Question: Here is my class diagram.

The problem is in 'AgendaInstance' (see red dot). I'm trying to inherit (reuse) 'Agenda.Tasks' to contain its own tasks, which are of type 'TaskInstance', a subtype of 'Task'.
I can put 'this.Tasks.Add(new TaskInstance());' inside 'AgendaInstance'. That code works, but the problem comes in when I try to serialize or bind. Since 'Tasks' is statically bound to 'Task' all that gets serialized (e.g., to xml) or bound (e.g., to a grid row) are the properties of 'Task', not 'TaskInstance'.
Is there a design pattern I can use here to overcome this issue? I don't want to shadow (new) 'Tasks' in 'AgendaInstance'. That would defeat the purpose of having an inheritance hierarchy. My midi-chlorians tell me there's a solution that is higher than directly dealing with serialization or binding specifics; it's a "deeper" issue that lends itself to a more fundamental solution. I'm going to fiddle around with generics but perhaps you know of an even better way or a better pattern.
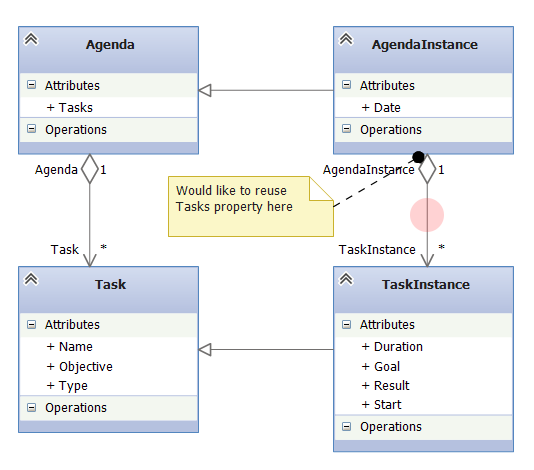
Answer: You could make 'Agenda' generic on the 'Task', like this:
'''
class Agenda<T> where T : Task {
public IList<T> Tasks {get; private set;}
...
}
class AgendaInstance<TaskInstance> {
...
}
'''
Now there is only one 'Task' property in the hierarchy. However, 'Agenda' requires a type parameter to be instantiated, so what used to be a "plain" 'Agenda' becomes 'Agenda<Task>'.